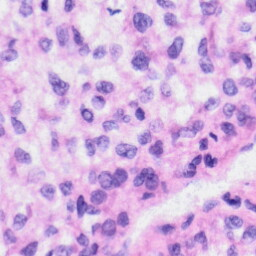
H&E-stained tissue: Liver